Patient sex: M
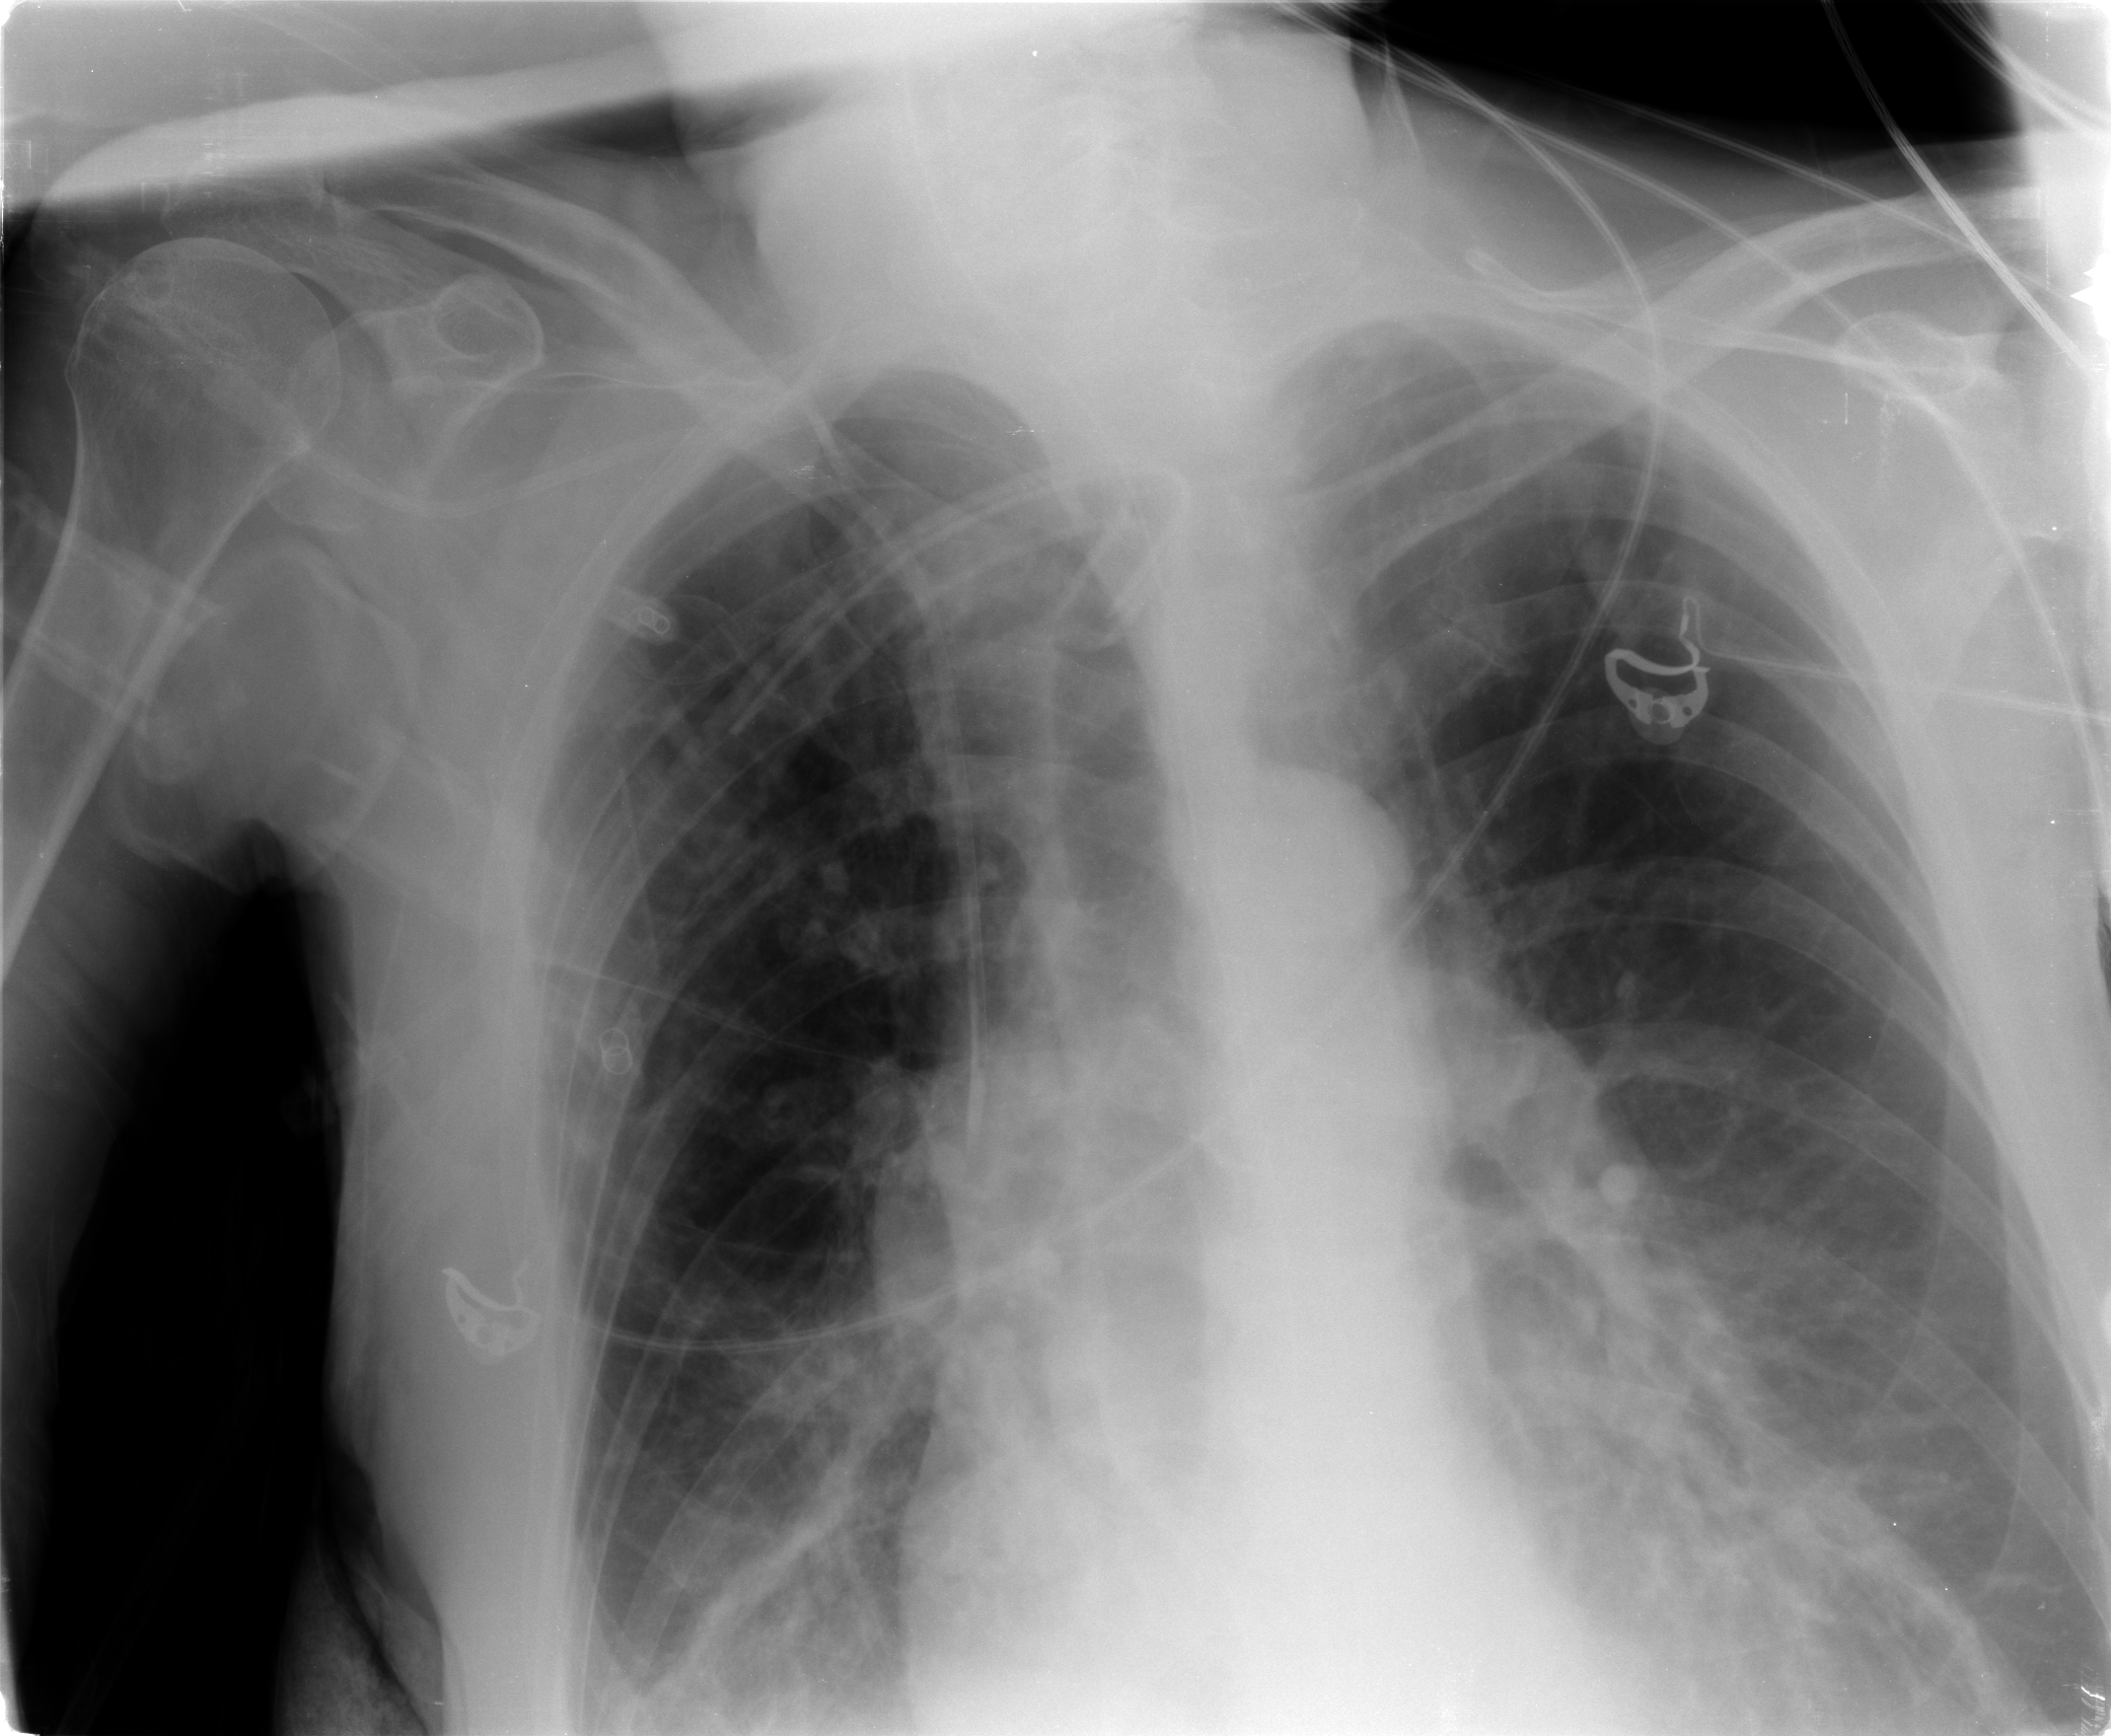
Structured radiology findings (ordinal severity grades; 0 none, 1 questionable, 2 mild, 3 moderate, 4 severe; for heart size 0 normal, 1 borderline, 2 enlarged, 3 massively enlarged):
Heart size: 0
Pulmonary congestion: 0
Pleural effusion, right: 2
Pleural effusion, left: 0
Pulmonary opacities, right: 0
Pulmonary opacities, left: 0
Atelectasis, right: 2
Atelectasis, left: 2